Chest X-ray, AP view. Patient: 39 years old, sex M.
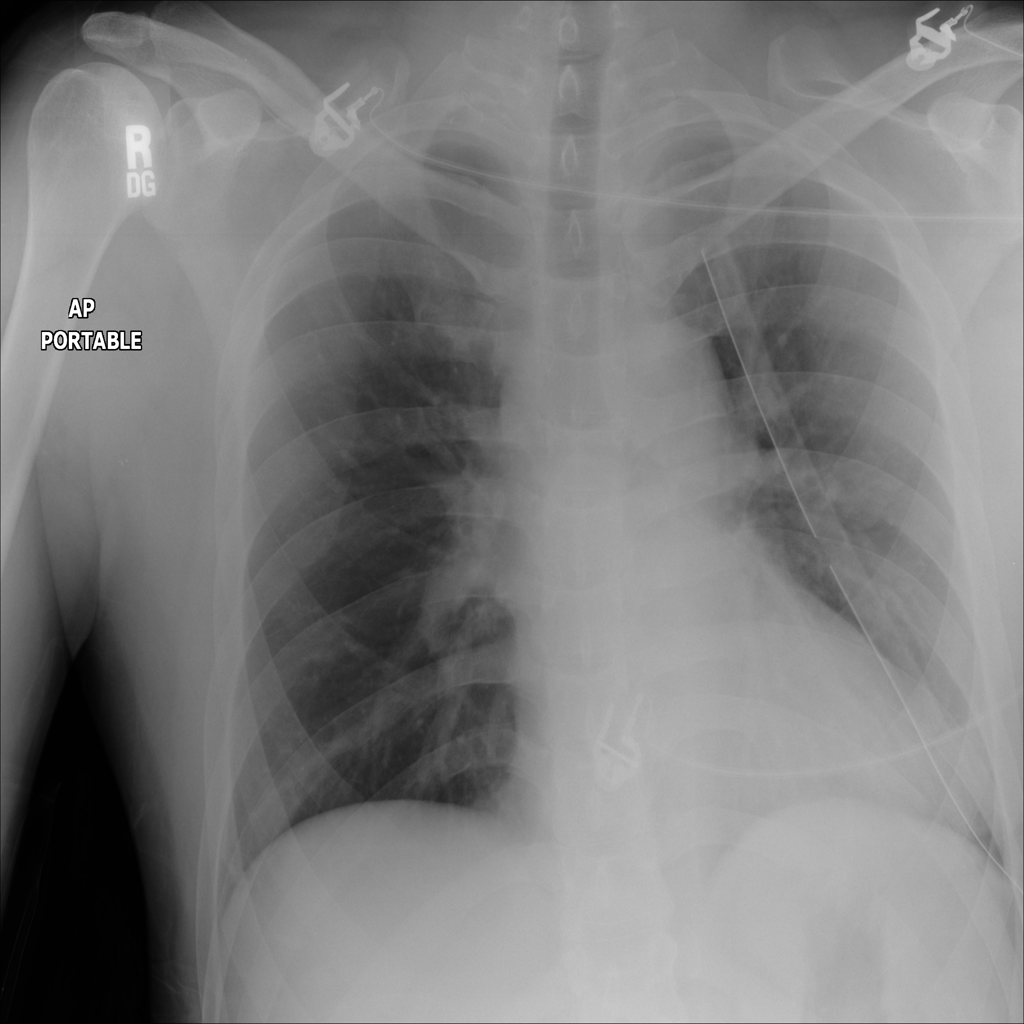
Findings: Effusion, Pleural_Thickening